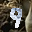
Label: 9